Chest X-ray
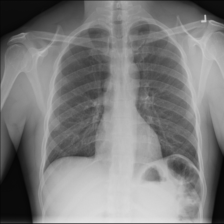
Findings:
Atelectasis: negative
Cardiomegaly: negative
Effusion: negative
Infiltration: negative
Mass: negative
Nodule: negative
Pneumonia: negative
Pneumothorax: negative
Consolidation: negative
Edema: negative
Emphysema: negative
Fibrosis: negative
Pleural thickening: negative
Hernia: negative